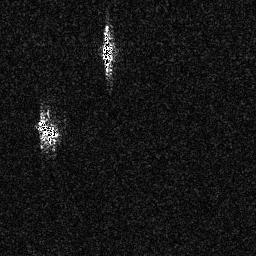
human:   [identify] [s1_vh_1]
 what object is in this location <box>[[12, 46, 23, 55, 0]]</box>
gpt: <ref>1 medium ship at the left</ref>